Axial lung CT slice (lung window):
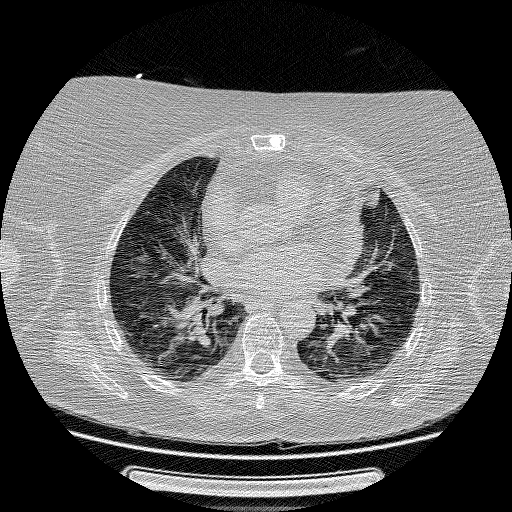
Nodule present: no